Question: I have a problem in Grouping, javafx. My program is to draw a 'Rectangle' on 'ImageView' for cropping the 'Image'. The co-ordinates are obtained from mouse press and mouse release. When i put the group in 'GridPane' layout the rectangle is not drawn at right position.
My Program is
'''
package application;
import java.awt.Dimension;
import java.awt.Toolkit;
import java.io.File;
import java.io.IOException;
import javax.imageio.ImageIO;
import javafx.application.Application;
import javafx.embed.swing.SwingFXUtils;
import javafx.event.ActionEvent;
import javafx.event.EventHandler;
import javafx.geometry.Insets;
import javafx.scene.Group;
import javafx.scene.Scene;
import javafx.scene.SnapshotParameters;
import javafx.scene.control.Button;
import javafx.scene.image.Image;
import javafx.scene.image.ImageView;
import javafx.scene.image.PixelReader;
import javafx.scene.image.WritableImage;
import javafx.scene.input.MouseEvent;
import javafx.scene.layout.BorderPane;
import javafx.scene.layout.GridPane;
import javafx.scene.layout.HBox;
import javafx.scene.paint.Color;
import javafx.scene.shape.Rectangle;
import javafx.stage.Stage;
public class Main extends Application {
double x1,y1,x2,y2;
int ulx,uly,w,h;
String filename;
@Override
public void start(Stage primaryStage) {
try {
GridPane grid = new GridPane();
//grid.setAlignment(Pos.TOP_LEFT);
grid.setHgap(20);
grid.setVgap(10);
grid.setPadding(new Insets(0, 10, 10, 10));
Dimension screenSize = Toolkit.getDefaultToolkit().getScreenSize();
double width = screenSize.getWidth() - 100;
double height = screenSize.getHeight()- 100;
double panelWidth = (width)/2 - 50;
double panelHeight = (9*panelWidth)/16;
double panelX = width-panelWidth-50-20;
double panelY = 0.0;
Rectangle rectangle = new Rectangle();
BorderPane root = new BorderPane();
Scene scene = new Scene(grid,width,height);
scene.getStylesheets().add(getClass().getResource("application.css").toExternalForm());
File imagePath1 = new File("plugins\image\car.jpg");
Image image1 = new Image(imagePath1.toURI().toString());
ImageView imageView1 = new ImageView();
imageView1.setId("imageView");
imageView1.setImage(image1);
imageView1.setFitWidth(panelWidth);
imageView1.setFitHeight(panelHeight);
imageView1.setPreserveRatio(false);
imageView1.setSmooth(true);
imageView1.setCache(true);
File imagePath = new File("plugins\image\car.jpg");
Image image = new Image(imagePath.toURI().toString());
ImageView imageView = new ImageView();
imageView.setId("imageView");
imageView.setImage(image);
imageView.setFitWidth(panelWidth);
imageView.setFitHeight(panelHeight);
imageView.setPreserveRatio(false);
imageView.setSmooth(true);
imageView.setCache(true);
imageView.setOnMousePressed(new EventHandler <MouseEvent>()
{
public void handle(MouseEvent event)
{
imageView.setMouseTransparent(true);
x1 = event.getSceneX() ;
y1 = event.getSceneY();
System.out.println(x1+" "+y1);
event.setDragDetect(true);
}
});
imageView.setOnMouseDragged(new EventHandler<MouseEvent>() {
@Override
public void handle(MouseEvent event) {
// TODO Auto-generated method stub
double tx1=x1,ty1=y1,tx2=0,ty2=0;
double tempX=0,tempY=0;
if(event.getSceneX()<panelX || event.getSceneX()>(panelX+panelWidth) || event.getSceneY()<0 || event.getSceneY()>(panelY+panelHeight)){
if(event.getSceneX()<panelX){
tempX = 0;
tempY = event.getSceneY();
}
else if(event.getSceneX()>(panelX+panelWidth)){
tempX = panelX+panelWidth;
tempY = event.getSceneY();
}
if(event.getSceneY()<panelY){
tempX = event.getSceneX();
tempY = 0;
}
else if(event.getSceneY()>(panelY+panelHeight)){
tempX = event.getSceneX();
tempY = panelY+panelHeight;
}
}
else{
tempX = event.getSceneX();
tempY = event.getSceneY();
}
if(tempX<tx1 && tempY<ty1){
tx2 = tx1;
tx1 = tempX;
ty2 = ty1;
ty1 = tempY;
}
else if(tempX<tx1 && tempY>ty1){
tx2 = tx1;
tx1 = tempX;
ty2 = tempY;
}
else if(tempX>tx1 && tempY<ty1){
tx2 = tempX;
ty2 = ty1;
ty1 = tempY;
}
else if(tempX>tx1 && tempY>ty1){
tx2 = tempX;
ty2 = tempY;
}
ulx = (int)tx1;
uly = (int)ty1;
w =(int) (tx2-tx1);
h = (int)(ty2-ty1);
rectangle.setX(ulx);
rectangle.setY(uly);
rectangle.setWidth(w);
rectangle.setHeight(h);
rectangle.setFill(Color.TRANSPARENT);
rectangle.setStroke(Color.WHITE);
rectangle.setStrokeWidth(2);
rectangle.getStrokeDashArray().addAll(7d, 5d);
}
});
imageView.setOnMouseReleased(new EventHandler <MouseEvent>()
{
public void handle(MouseEvent event)
{
imageView.setMouseTransparent(false);
if(event.getSceneX()<x1){
x2 = x1;
x1 =event.getSceneX();
}
else{
x2 = event.getSceneX();
}
if(event.getSceneY()<y1){
y2 = y1;
y1 =event.getSceneY();
}
else{
y2 = event.getSceneY();
}
ulx = (int)x1;
uly = (int)y1;
w =(int) (x2-x1);
h = (int)(y2-y1);
System.out.println(x1+" "+y1+" "+x2+" "+y2+" "+w+" "+h);
filename = String.valueOf(x1)+"_"+String.valueOf(y1)+"_"+String.valueOf(w)+"_"+String.valueOf(h);
rectangle.setX(ulx);
rectangle.setY(uly);
rectangle.setWidth(w);
rectangle.setHeight(h);
rectangle.setFill(Color.TRANSPARENT);
rectangle.setStroke(Color.WHITE);
rectangle.setStrokeWidth(2);
rectangle.getStrokeDashArray().addAll(7d, 5d);
}
});
Group group = new Group(imageView, rectangle);
HBox option = new HBox();
Button save = new Button("SAVE");
save.setOnAction(new EventHandler<ActionEvent>() {
public void handle(ActionEvent e){
double x = x1-panelX;
double y = y1-panelY;
WritableImage image = imageView.snapshot(new SnapshotParameters(), null);
PixelReader reader = image.getPixelReader();
WritableImage newImage = new WritableImage(reader, (int)(x), (int)(y), w, h);
// TODO: probably use a file chooser here
filename = String.valueOf(x)+"_"+String.valueOf(y)+"_"+String.valueOf(w)+"_"+String.valueOf(h);
File file = new File(filename+".png");
try {
ImageIO.write(SwingFXUtils.fromFXImage(newImage, null), "png", file);
} catch (IOException ec) {
// TODO: handle exception here
}
}
});
option.getChildren().add(save);
root.setLeft(group);
grid.add(imageView1, 0, 0);
grid.add(group, 1, 0);
grid.add(option, 1, 1);
primaryStage.setScene(scene);
primaryStage.show();
} catch(Exception e) {
e.printStackTrace();
}
}
public static void main(String[] args) {
launch(args);
}
}
'''
My output Screenshot is

But the rectangle should be in the imageView
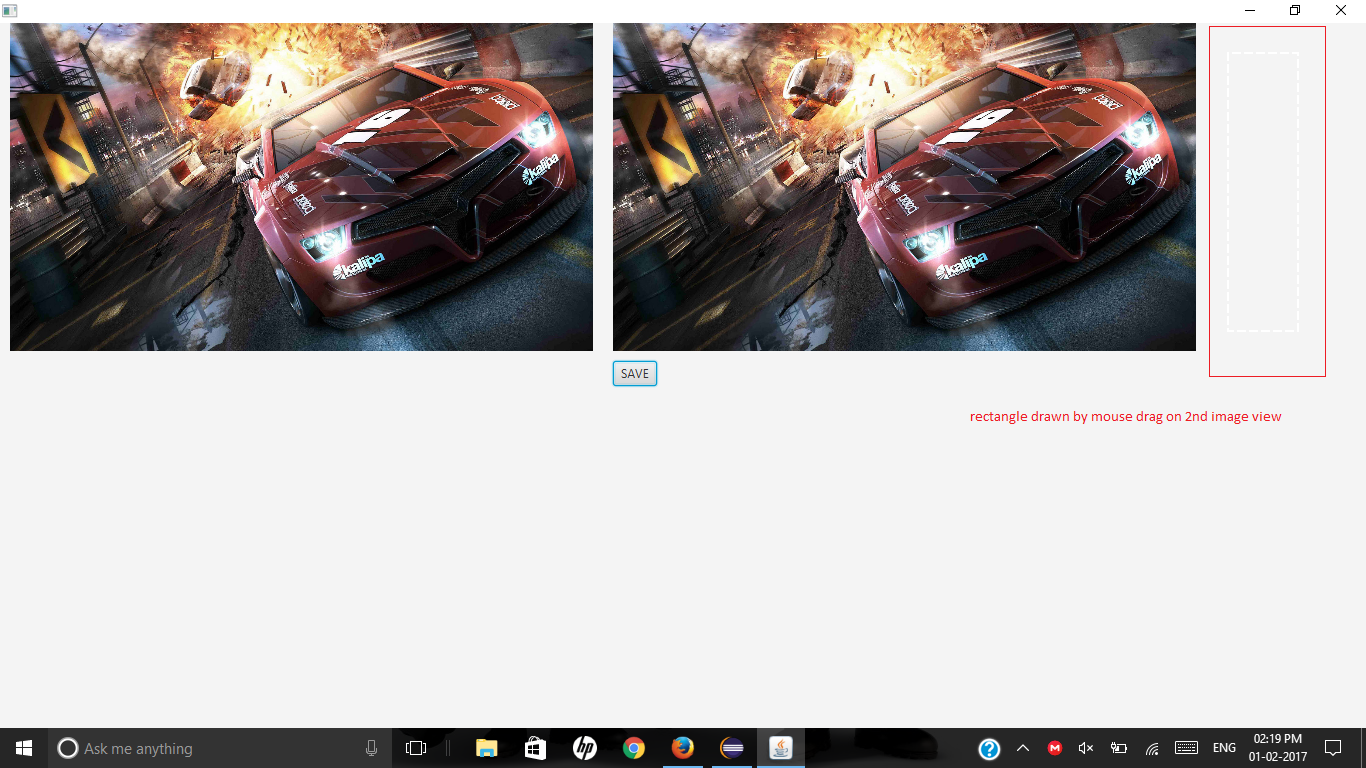
Answer: - -
<URL>
<URL>
you see the screen shots?
some of your calculations are unnecessary, run everything in 'MouseEvent' it does the hard work for you.
forget 'GridPane' and use absolute co-ordinates as you are cropping, 'GridPane' will alter the positions because it is forced to obey layout rules in the 'onLayout()' use somebody like 'Pane' and wrap in in 'HBox' then put them in 'ScrollPane', that's it, easy and nice like her...
The images are online, :)
code
'''
public class Main extends Application {
final Rectangle rectBound = new Rectangle(0, 0);
Random ran = new Random();
@Override
public void start(Stage primaryStage) {
try {
rectBound.setFill(Color.TRANSPARENT);
rectBound.setStroke(Color.GOLD);
ScrollPane scp = new ScrollPane();
HBox root = new HBox(15);
scp.setContent(root);
//root.setOrientation(Orientation.HORIZONTAL);
Pane imageViewParent = new Pane();
imageViewParent.setStyle("-fx-border-color: black; -fx-border-width: 2;");
ImageView imageView1 = new ImageView(new Image(getUrl(),true));
imageView1.setLayoutX(0.0);imageView1.setLayoutY(0.0);
imageViewParent.getChildren().add(imageView1);
///////////////////////////////////////////////
imageViewParent.addEventFilter(MouseEvent.ANY, new EventHandler<MouseEvent>() {
@Override
public void handle(MouseEvent event) {
if (event.getEventType() == MouseEvent.MOUSE_PRESSED) {
if (rectBound.getParent() == null) {
rectBound.setWidth(0.0); rectBound.setHeight(0.0);
rectBound.setLayoutX(event.getX()); rectBound.setLayoutY(event.getY()); // setX or setY
imageViewParent.getChildren().add(rectBound);
}
} else if (event.getEventType() == MouseEvent.MOUSE_RELEASED) {
} else if (event.getEventType() == MouseEvent.MOUSE_DRAGGED) {
rectBound.setWidth(event.getX() - rectBound.getLayoutX());
rectBound.setHeight(event.getY() - rectBound.getLayoutY());
} else if (event.getEventType() == MouseEvent.MOUSE_CLICKED
&& event.getButton() == MouseButton.SECONDARY) {
if (rectBound.getParent() != null) {
imageViewParent.getChildren().remove(rectBound);
}
} else if (event.getEventType() == MouseEvent.MOUSE_CLICKED
&& event.getButton() == MouseButton.PRIMARY && event.getClickCount() > 1) {
//////////////// i crop here //////////////
PixelReader reader = imageView1.getImage().getPixelReader();
WritableImage newImage = new WritableImage(reader, (int) rectBound.getLayoutX(),
(int) rectBound.getLayoutY(),
(int) rectBound.getWidth(),
(int) rectBound.getHeight());
root.getChildren().add(new ImageView(newImage));
}
}
});
//////////////////////////////////////////////
root.getChildren().add(imageViewParent);
Scene scene = new Scene(scp,900,650);
primaryStage.setScene(scene);
primaryStage.show();
} catch(Exception e) {
e.printStackTrace();
}
}
private String getUrl() {
switch (ran.nextInt(4)) {
case 1:
return "http://6544-presscdn-0-22.pagely.netdna-cdn.com/wp-content/uploads/2013/06/Juliet-Ibrahim2.jpg";
case 4:
return "http://6544-presscdn-0-22.pagely.netdna-cdn.com/wp-content/uploads/2016/02/Nadia-Buari.jpg";
case 2:
return "http://www.eonlineghana.com/wp-content/uploads/2016/03/1.jpg";
case 3:
return "http://fashionpoliceng.com/wp-content/uploads/2015/08/Juliet-Ibrahim-527x600.jpg";
default:
return "http://6544-presscdn-0-22.pagely.netdna-cdn.com/wp-content/uploads/2014/04/Juliet-Ibrahim-Foundation-1.jpg";
}
}
public static void main(String[] args) {
launch(args);
}
}
'''
hope it helps